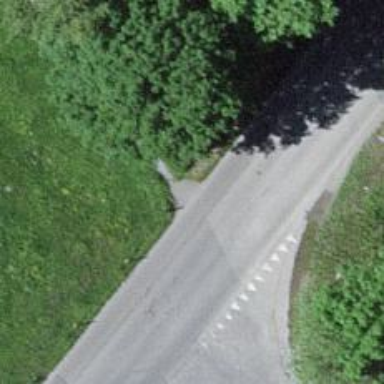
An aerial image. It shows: Path on the ground.